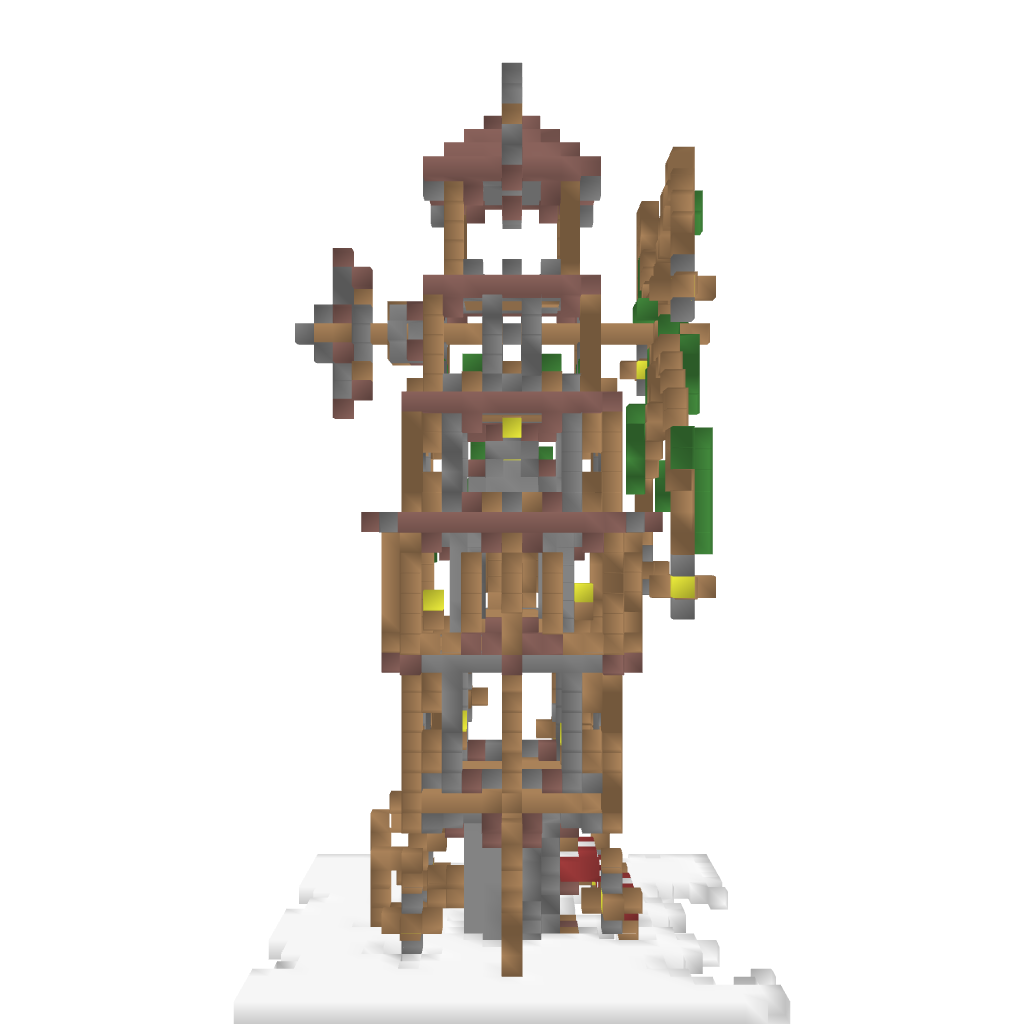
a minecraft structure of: STEAMPUNK Windmill bad low quality